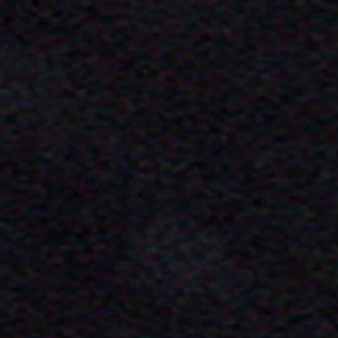
Label: other